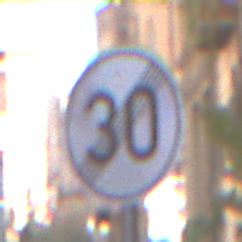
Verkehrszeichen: EndeGeschwindigkeit30
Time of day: MorningAfternoon
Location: Outdoor (Urban)
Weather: Clear
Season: NotSpecified
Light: Natural